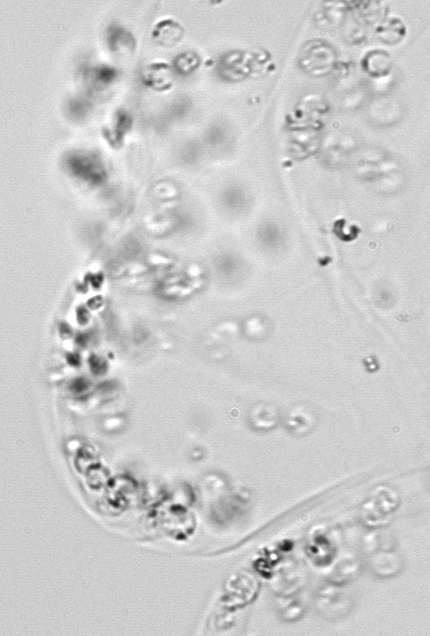
Label: Phaeocystis